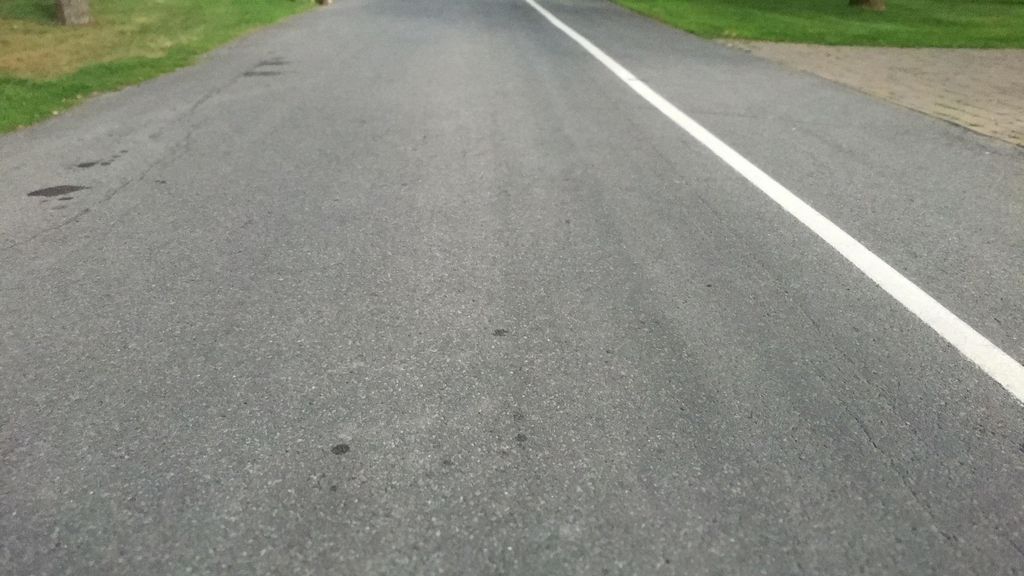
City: montreal